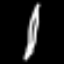
Label: pencil